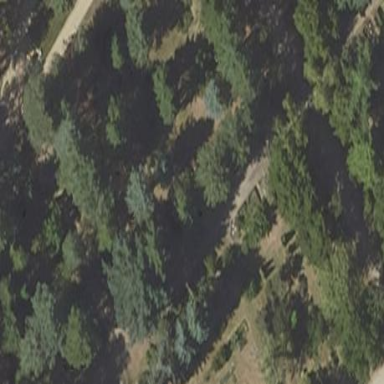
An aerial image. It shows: Graveyard.